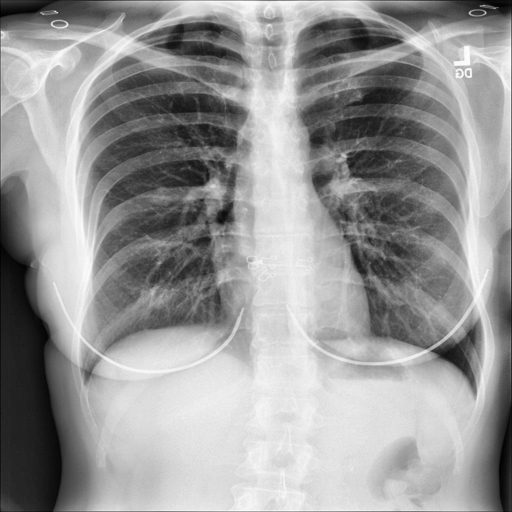
Finding: NORMAL